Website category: sports
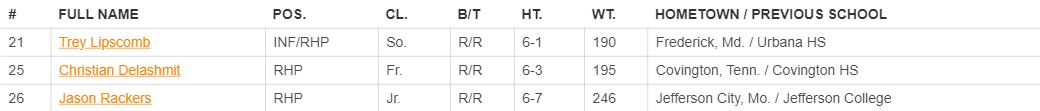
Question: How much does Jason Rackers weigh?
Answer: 246

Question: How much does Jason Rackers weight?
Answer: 246

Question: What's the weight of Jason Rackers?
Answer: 246

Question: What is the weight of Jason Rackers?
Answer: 246

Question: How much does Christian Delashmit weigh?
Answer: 195

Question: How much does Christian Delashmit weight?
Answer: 195

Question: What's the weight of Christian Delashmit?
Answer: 195

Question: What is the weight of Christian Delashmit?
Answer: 195

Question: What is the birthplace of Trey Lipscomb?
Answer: Frederick, Md.

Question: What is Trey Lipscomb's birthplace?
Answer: Frederick, Md.

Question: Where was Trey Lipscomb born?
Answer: Frederick, Md.

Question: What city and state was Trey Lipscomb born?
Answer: Frederick, Md.

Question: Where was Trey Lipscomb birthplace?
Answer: Frederick, Md.

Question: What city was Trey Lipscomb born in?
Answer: Frederick, Md.

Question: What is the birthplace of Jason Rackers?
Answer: Jefferson City, Mo.

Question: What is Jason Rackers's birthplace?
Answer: Jefferson City, Mo.

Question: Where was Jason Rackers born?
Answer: Jefferson City, Mo.

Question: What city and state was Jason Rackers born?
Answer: Jefferson City, Mo.

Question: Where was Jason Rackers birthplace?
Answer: Jefferson City, Mo.

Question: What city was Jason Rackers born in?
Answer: Jefferson City, Mo.

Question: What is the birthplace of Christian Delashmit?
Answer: Covington, Tenn.

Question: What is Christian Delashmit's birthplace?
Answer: Covington, Tenn.

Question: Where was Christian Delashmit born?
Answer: Covington, Tenn.

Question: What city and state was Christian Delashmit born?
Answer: Covington, Tenn.

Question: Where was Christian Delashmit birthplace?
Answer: Covington, Tenn.

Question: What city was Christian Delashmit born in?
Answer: Covington, Tenn.

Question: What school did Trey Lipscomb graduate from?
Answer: Urbana HS

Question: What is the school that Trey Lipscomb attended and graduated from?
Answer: Urbana HS

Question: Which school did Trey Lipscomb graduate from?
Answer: Urbana HS

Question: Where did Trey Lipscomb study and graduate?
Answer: Urbana HS

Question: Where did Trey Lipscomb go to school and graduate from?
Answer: Urbana HS

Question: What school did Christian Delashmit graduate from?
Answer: Covington HS

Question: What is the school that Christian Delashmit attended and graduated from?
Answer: Covington HS

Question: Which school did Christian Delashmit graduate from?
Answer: Covington HS

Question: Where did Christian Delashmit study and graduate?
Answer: Covington HS

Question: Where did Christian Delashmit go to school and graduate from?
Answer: Covington HS

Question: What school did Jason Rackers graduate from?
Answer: Jefferson College

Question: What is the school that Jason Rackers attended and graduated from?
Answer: Jefferson College

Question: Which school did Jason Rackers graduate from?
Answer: Jefferson College

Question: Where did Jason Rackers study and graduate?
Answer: Jefferson College

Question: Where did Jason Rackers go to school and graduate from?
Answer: Jefferson College